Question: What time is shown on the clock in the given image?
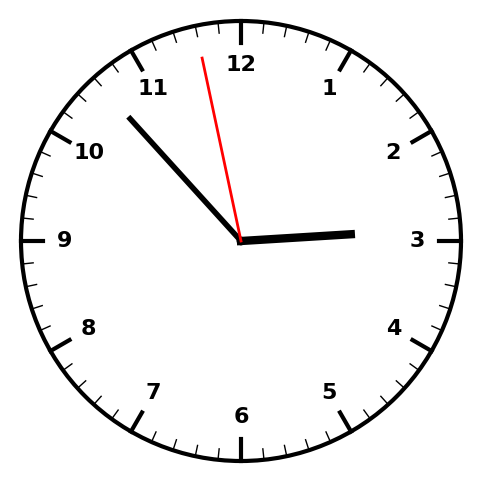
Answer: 02:52:58